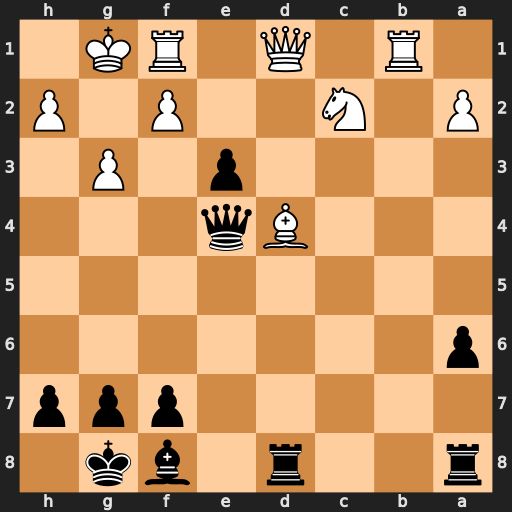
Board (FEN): r2r1bk1/5ppp/p7/8/3Bq3/4p1P1/P1N2P1P/1R1Q1RK1
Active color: b
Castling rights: -
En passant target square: -
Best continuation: e2 Qxe2 Qxe2